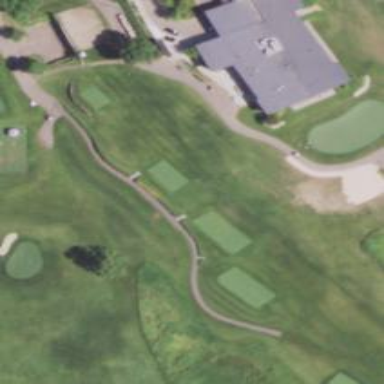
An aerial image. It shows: Service road designated as golf cart path.